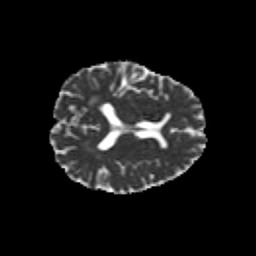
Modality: MD
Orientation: axial
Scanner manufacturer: siemens
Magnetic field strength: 3 T
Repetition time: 6.8 s
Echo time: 0.093 s